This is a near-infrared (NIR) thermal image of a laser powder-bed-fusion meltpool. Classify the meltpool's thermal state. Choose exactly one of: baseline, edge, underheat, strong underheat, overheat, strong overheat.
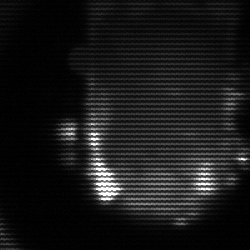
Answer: baseline